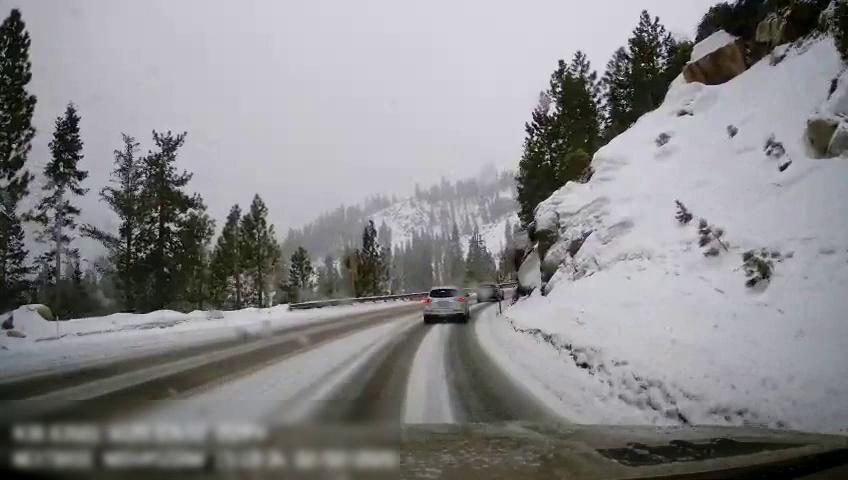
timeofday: Day
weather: Snowy
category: Drivable Space
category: Vehicles | Car
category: Vehicles | Car